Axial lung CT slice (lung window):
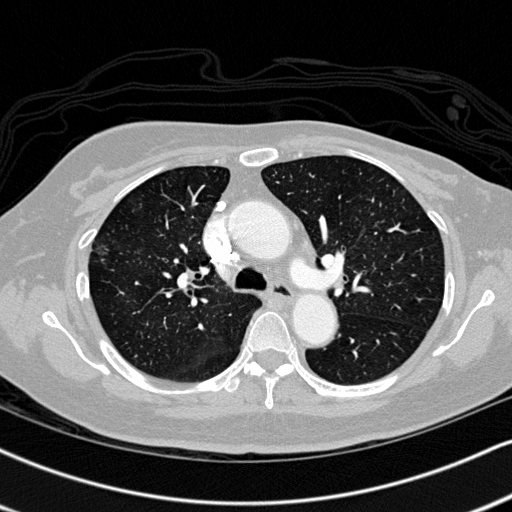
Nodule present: no